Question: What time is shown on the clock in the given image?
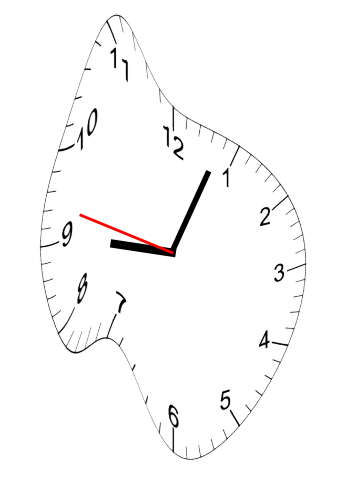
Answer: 09:03:47